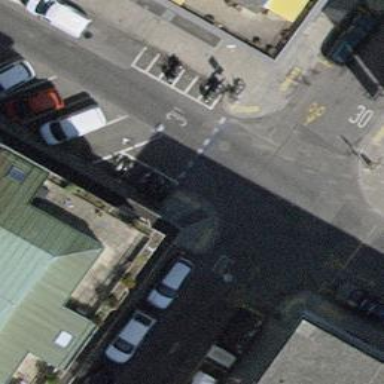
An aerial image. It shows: Bicycle parking area.